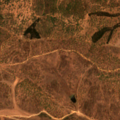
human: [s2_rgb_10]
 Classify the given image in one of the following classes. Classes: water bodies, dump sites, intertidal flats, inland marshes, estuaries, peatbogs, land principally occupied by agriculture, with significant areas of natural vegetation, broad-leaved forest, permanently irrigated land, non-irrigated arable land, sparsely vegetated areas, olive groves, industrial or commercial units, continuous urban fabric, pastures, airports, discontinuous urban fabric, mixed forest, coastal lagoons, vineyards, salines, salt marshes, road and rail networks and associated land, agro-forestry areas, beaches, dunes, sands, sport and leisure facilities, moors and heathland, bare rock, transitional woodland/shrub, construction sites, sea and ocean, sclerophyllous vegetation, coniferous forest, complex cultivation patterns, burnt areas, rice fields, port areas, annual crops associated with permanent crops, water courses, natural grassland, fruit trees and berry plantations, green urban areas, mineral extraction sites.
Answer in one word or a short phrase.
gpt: broad-leaved forest